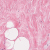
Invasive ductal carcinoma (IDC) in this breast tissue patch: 0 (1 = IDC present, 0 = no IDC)